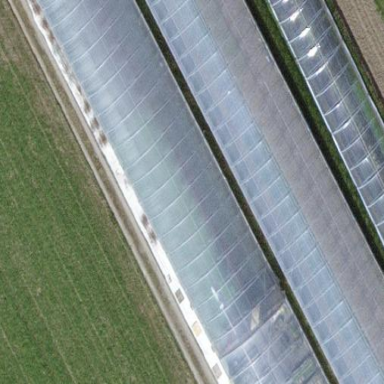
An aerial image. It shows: Greenhouse.